Aerial crown-view tile of a tropical tree (Barro Colorado Island, Panama), acquired 20240918:
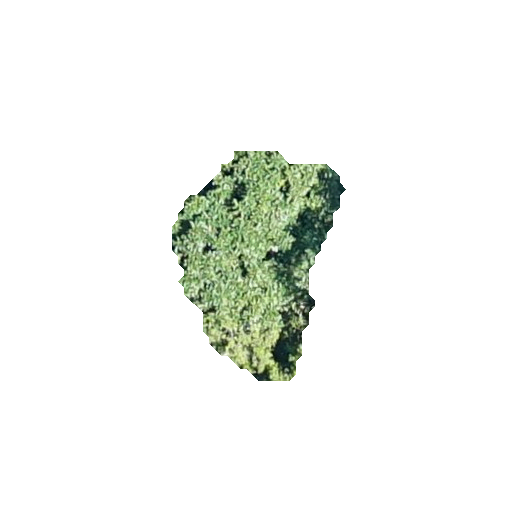
Species: Miconia argentea
GBIF accepted scientific name: Miconia argentea
Crown area: 40.727 m²